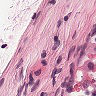
Metastatic tissue present: no